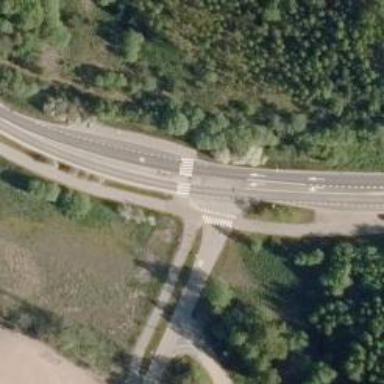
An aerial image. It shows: Marked road crossing with pedestrian island.